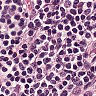
Metastatic tissue present: no